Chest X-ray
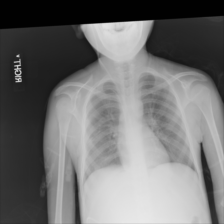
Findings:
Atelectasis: negative
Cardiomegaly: negative
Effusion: negative
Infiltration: negative
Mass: negative
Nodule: negative
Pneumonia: negative
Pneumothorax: negative
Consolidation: negative
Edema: negative
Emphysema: negative
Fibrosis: negative
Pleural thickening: negative
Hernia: negative